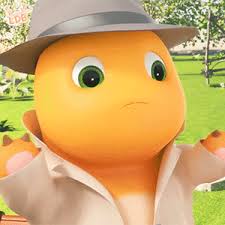
Label: nailong